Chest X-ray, PA view. Patient: 59 years old, sex F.
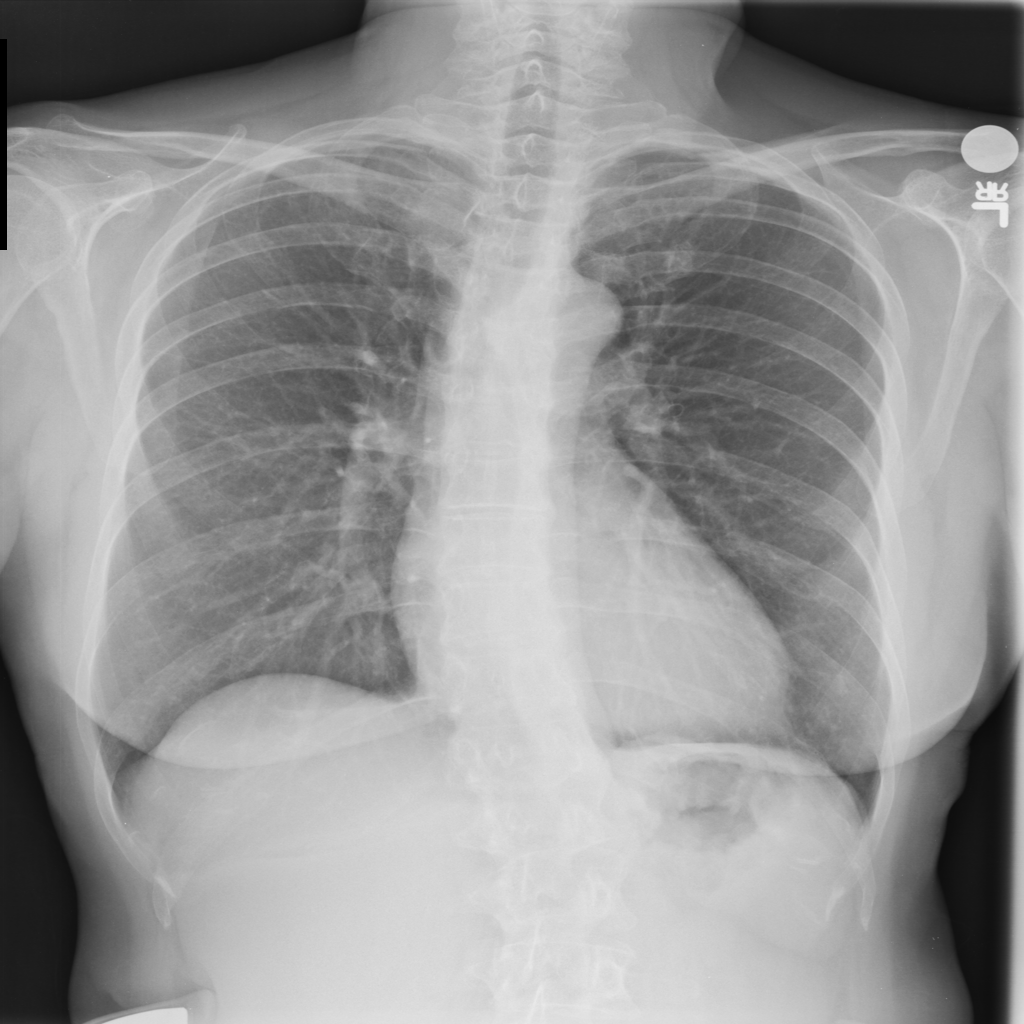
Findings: No Finding